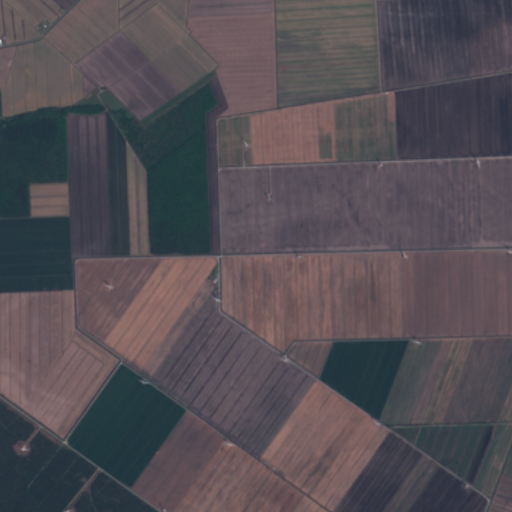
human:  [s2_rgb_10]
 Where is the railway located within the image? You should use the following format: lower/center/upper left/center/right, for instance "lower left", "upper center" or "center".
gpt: The railway is located in the lower right of the image.
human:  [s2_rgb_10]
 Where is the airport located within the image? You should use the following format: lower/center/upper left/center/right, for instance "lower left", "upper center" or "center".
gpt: There is no airport in the image.